Question: There's something that I don't understand with SharedPreference.
In <URL> method is supported from API 1. But I found no method like that. I use API 8 for my apps. What's happening here? Is it not supported anymore?
ps : There's no difference with the SharedPreference.Editor. There's no putStringSet() in the editor class.
screenshot : look.. no getStringSet()

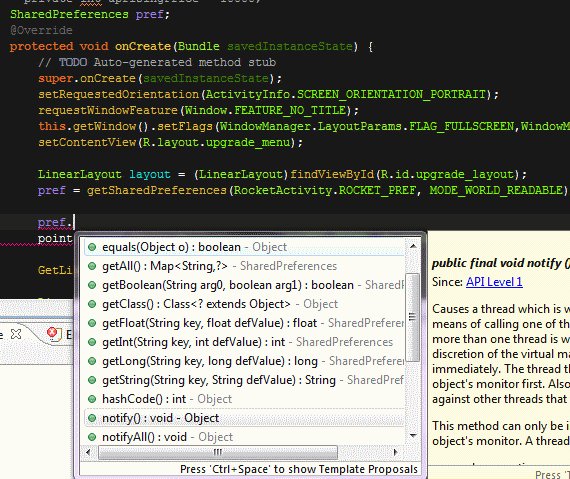
Answer: public abstract Set getStringSet (String key, Set defValues)
In the typeface they use I often mistake the 11 for a 1, too.